Chest X-ray:
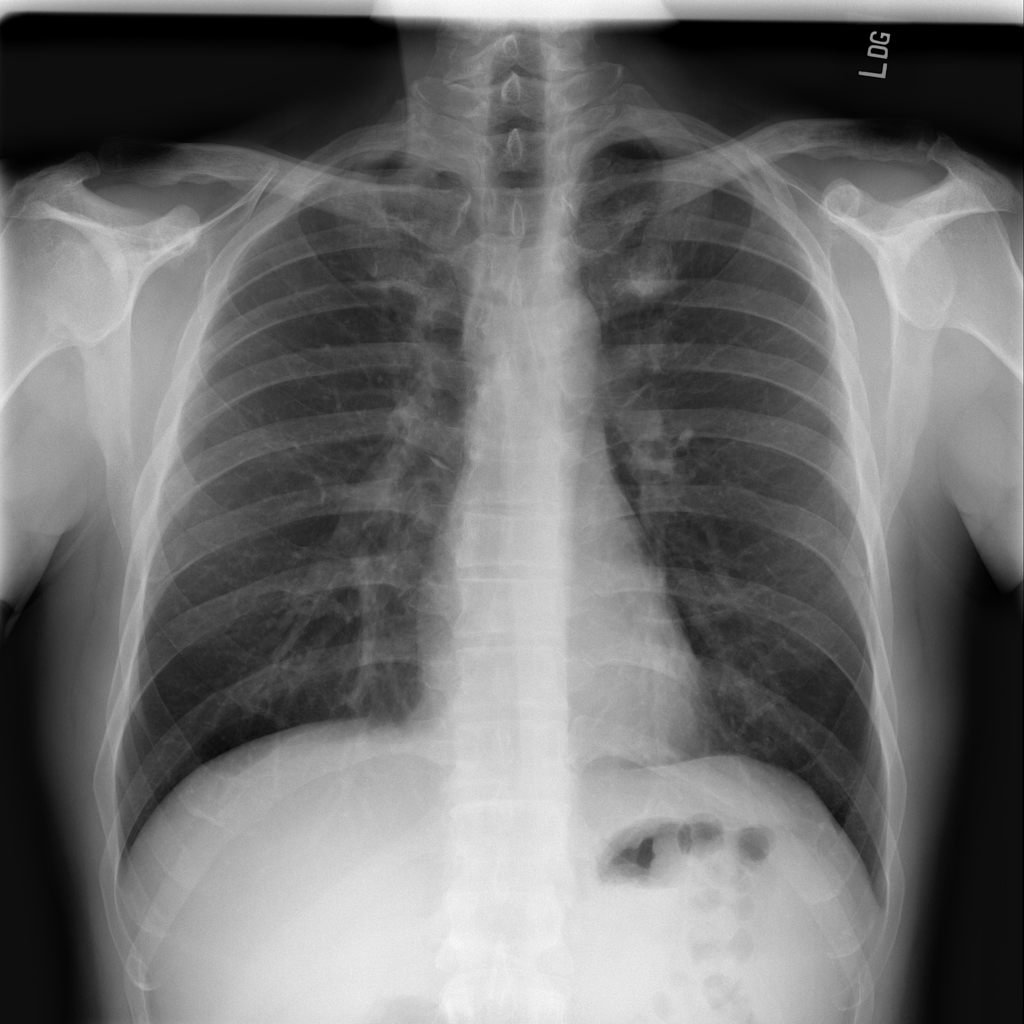
No abnormal finding: yes